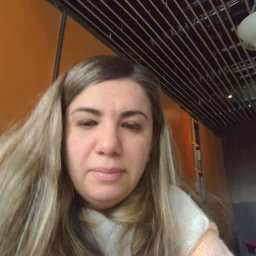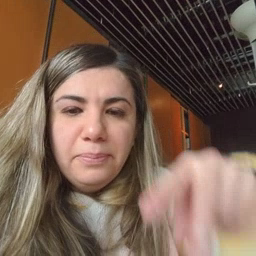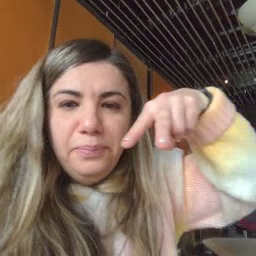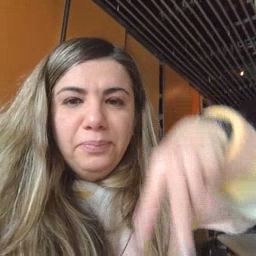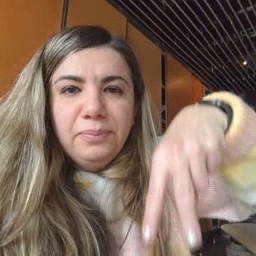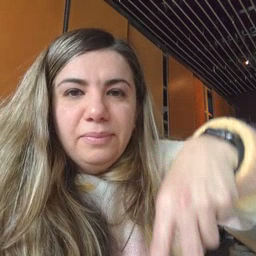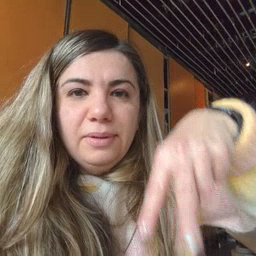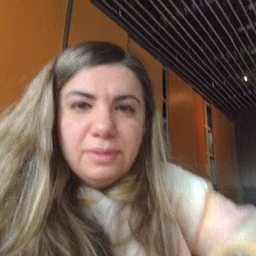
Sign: napkin